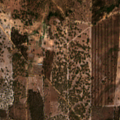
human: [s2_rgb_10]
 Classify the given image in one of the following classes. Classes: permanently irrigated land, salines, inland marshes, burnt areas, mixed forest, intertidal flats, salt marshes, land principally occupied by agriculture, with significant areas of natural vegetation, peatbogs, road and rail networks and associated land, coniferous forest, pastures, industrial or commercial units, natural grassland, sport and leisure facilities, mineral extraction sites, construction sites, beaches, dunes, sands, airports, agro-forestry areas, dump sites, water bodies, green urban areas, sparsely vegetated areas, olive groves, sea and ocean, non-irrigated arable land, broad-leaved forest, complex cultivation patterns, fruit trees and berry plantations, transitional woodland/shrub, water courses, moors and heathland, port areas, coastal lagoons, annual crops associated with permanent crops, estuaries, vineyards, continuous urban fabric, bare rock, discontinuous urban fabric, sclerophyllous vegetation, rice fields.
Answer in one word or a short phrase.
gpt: agro-forestry areas, broad-leaved forest, transitional woodland/shrub